Interaction volume radius: 5 \u00c5
Interaction volume height: 20 \u00c5
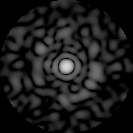
Disorder parameter: 0.8328